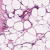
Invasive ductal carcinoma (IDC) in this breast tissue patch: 0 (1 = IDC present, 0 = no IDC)